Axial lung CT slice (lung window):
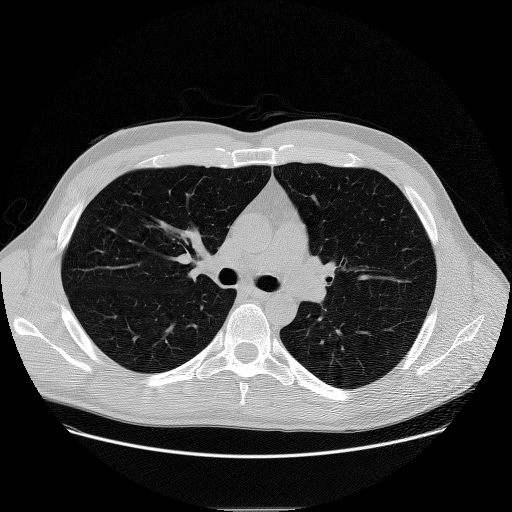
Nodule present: no